Question: I am trying to combine two types of graphs into a single graphical chart using , I would appreciate if you could help me
controller.cs
'''
public ActionResult ExportarExcel()
{
var myChart2 = ws.Drawings.AddChart("chart", eChartType.ColumnClustered);
/*//Define las series para el cuadro
var series = myChart.Series.Add("C7: E7", "C6: E6");
myChart.Border.Fill.Color = System.Drawing.Color.Green;
myChart.Title.Text = "My Chart";
myChart.SetSize(500, 400);
//Agregar a la 6ta fila y a la 6ta columna
myChart.SetPosition(6, 0, 10, 0);*/
//Define las series para el cuadro
/*var series = myChart2.Series.Add("C7: E7", "C6: E6");
myChart2.Border.Fill.Color = System.Drawing.Color.Green;
myChart2.Title.Text = "My Chart";
myChart2.SetSize(500, 400);*/
//Agregar a la 6ta fila y a la 6ta columna
myChart2.SetPosition(6, 0, 10, 0);
ws.Cells["A:AZ"].AutoFitColumns();
MemoryStream memoryStream = new MemoryStream();
pkg.SaveAs(memoryStream);
memoryStream.Position = 0;
return new FileStreamResult(memoryStream, "application/vnd.openxmlformats-officedocument.spreadsheetml.sheet") { FileDownloadName = "Gestion_horas.xlsx" };
}
'''
Sample of the image that I want to obtain with the data that I bring from my application

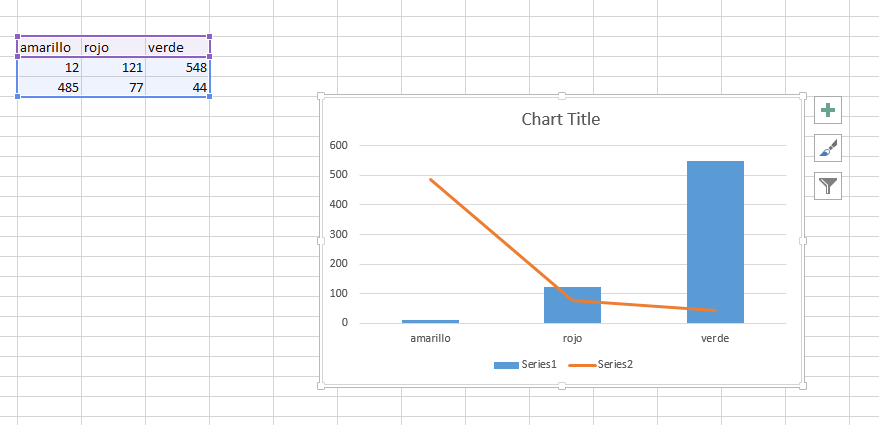
Answer: Here is a proper answer to my comment. Just need to put 'myChart2' inside of 'myChart1''s area if that makes sense:
'''
[TestMethod]
public void Chart_Two_Series()
{
//https://stackoverflow.com/questions/57500910/how-to-put-two-series-with-different-types-of-charts-inside-a-control-chart-usinvar existingFile = new FileInfo(@"c: emp emp.xlsx");
var fileInfo = new FileInfo(@"c: emp\Chart_Two_Series.xlsx");
if (fileInfo.Exists)
fileInfo.Delete();
using (var pck = new ExcelPackage(fileInfo))
{
var ws = pck.Workbook.Worksheets.Add("Content");
//Some data
ws.Cells["C5"].Value = "amarillo";
ws.Cells["C6"].Value = 12;
ws.Cells["C7"].Value = 485;
ws.Cells["D5"].Value = "rojo";
ws.Cells["D6"].Value = 121;
ws.Cells["D7"].Value = 77;
ws.Cells["E5"].Value = "verde";
ws.Cells["E6"].Value = 548;
ws.Cells["E7"].Value = 44;
var myChart = ws.Drawings.AddChart("chart", eChartType.ColumnClustered);
//Define las series para el cuadro
var series = myChart.Series.Add("C6:E6", "C5:E5");
myChart.Border.Fill.Color = System.Drawing.Color.Green;
myChart.Title.Text = "My Chart";
myChart.SetSize(500, 400);
//Agregar a la 6ta fila y a la 6ta columna
myChart.SetPosition(6, 0, 10, 0);
//Define las series para el cuadro
var myChart2 = myChart.PlotArea.ChartTypes.Add(eChartType.Line);
var series2 = myChart2.Series.Add("C7:E7", "C5:E5");
ws.Cells["A:AZ"].AutoFitColumns();
pck.Save();
}
}
'''
Which gives this in the output:
<URL>